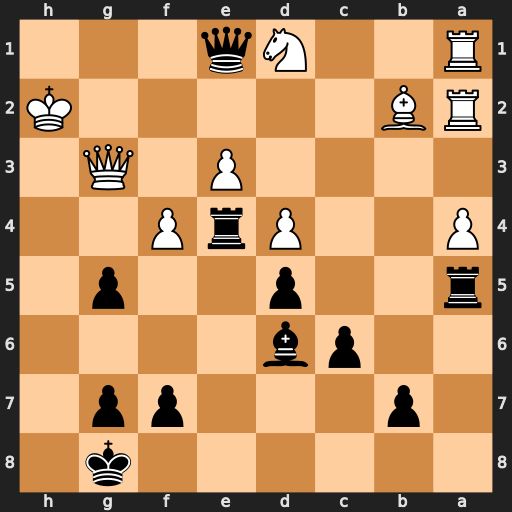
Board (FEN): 6k1/1p3pp1/2pb4/r2p2p1/P2PrP2/4P1Q1/RB5K/R2Nq3
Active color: b
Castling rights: -
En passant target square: -
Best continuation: Bxf4 exf4 Re2+ Nf2 Rxf2+